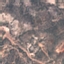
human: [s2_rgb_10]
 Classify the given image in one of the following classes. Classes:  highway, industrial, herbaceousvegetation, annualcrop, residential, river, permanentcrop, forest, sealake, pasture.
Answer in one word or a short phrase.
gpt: HerbaceousVegetation